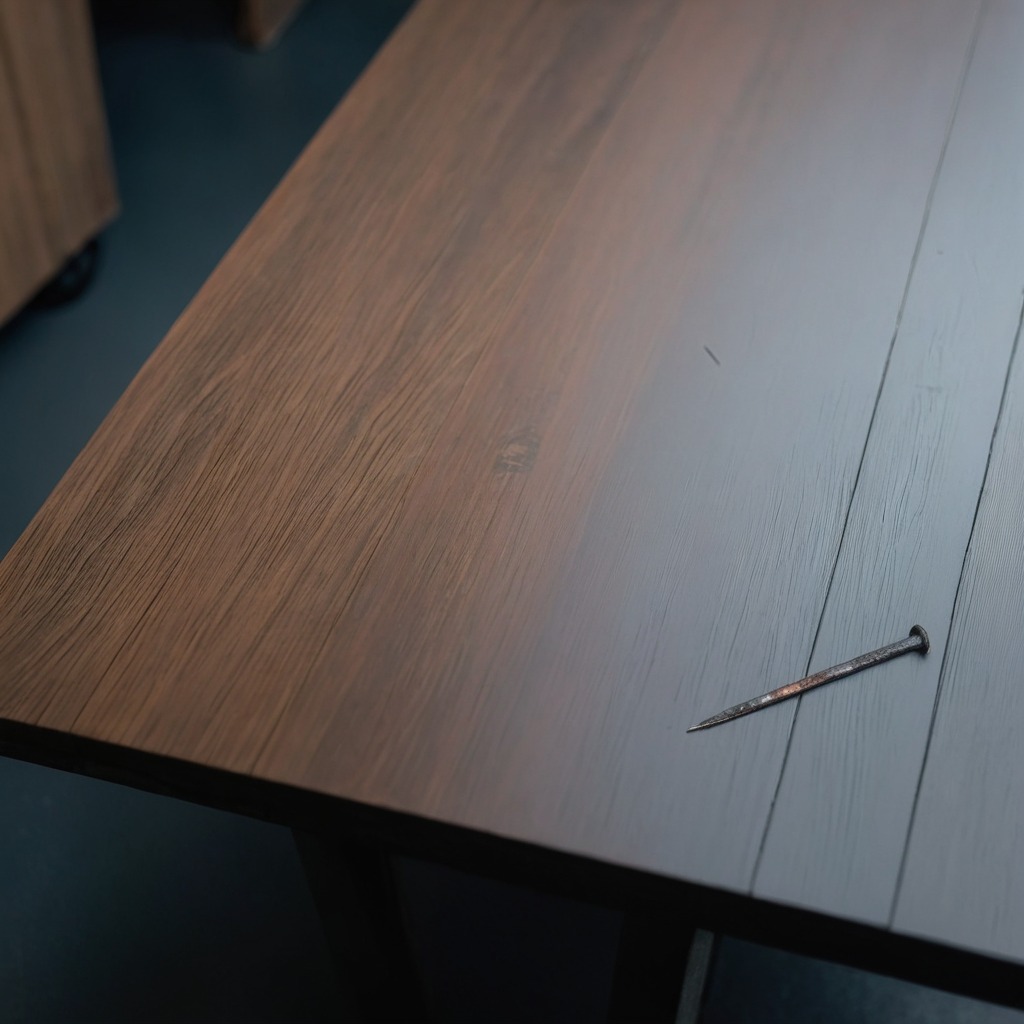
A nail is lying on a table.